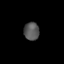
Tissue: skin
Cell type: Epithelial cells
Senescence score: 0.2667
Nuclear area (px): 271
Mean DAPI intensity: 86.708